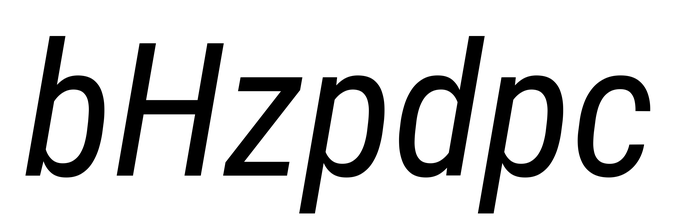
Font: Roboto-Italic_Condensed_Italic